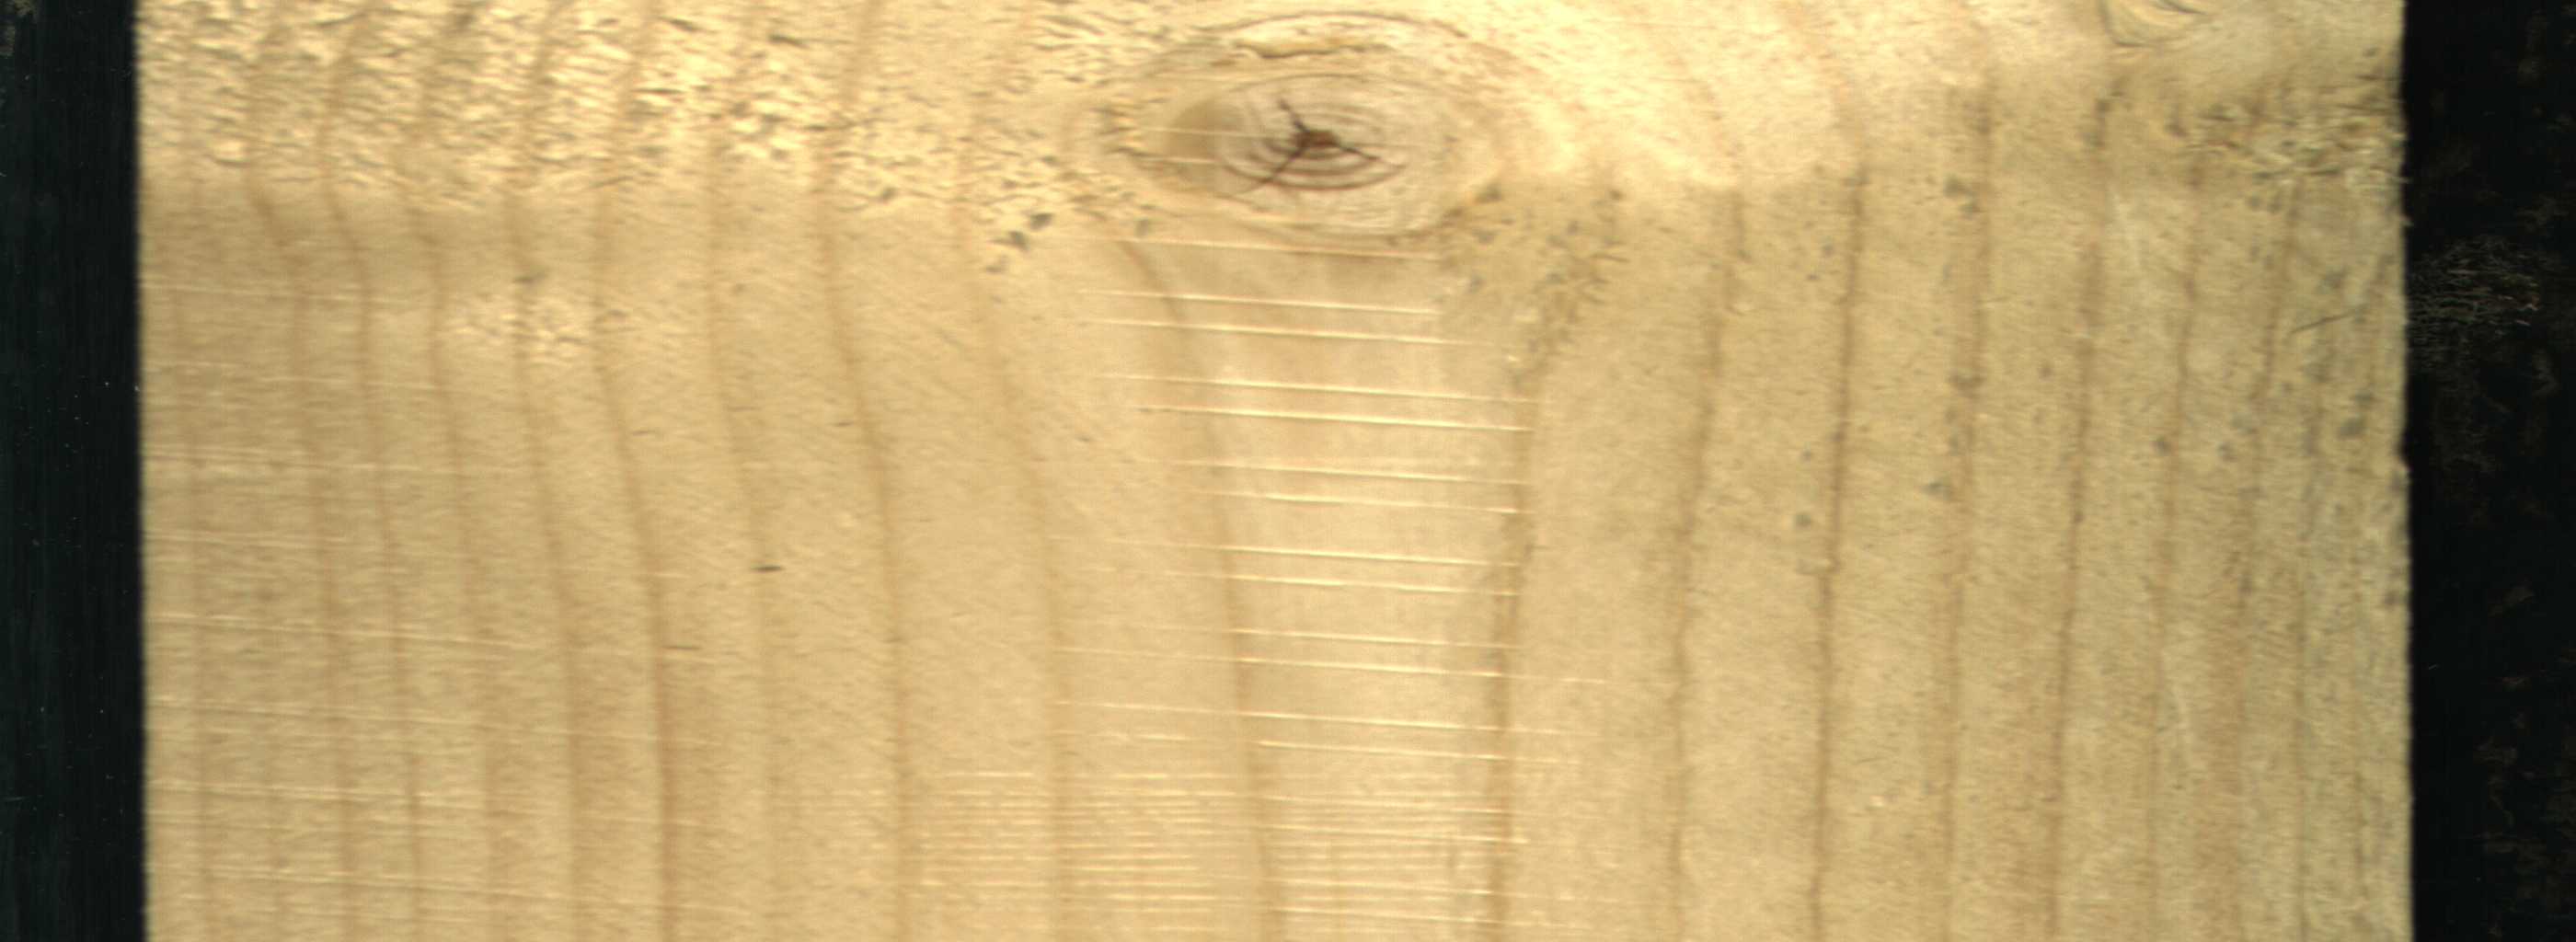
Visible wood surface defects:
knot_with_crack